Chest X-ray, AP view. Patient: 34 years old, sex M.
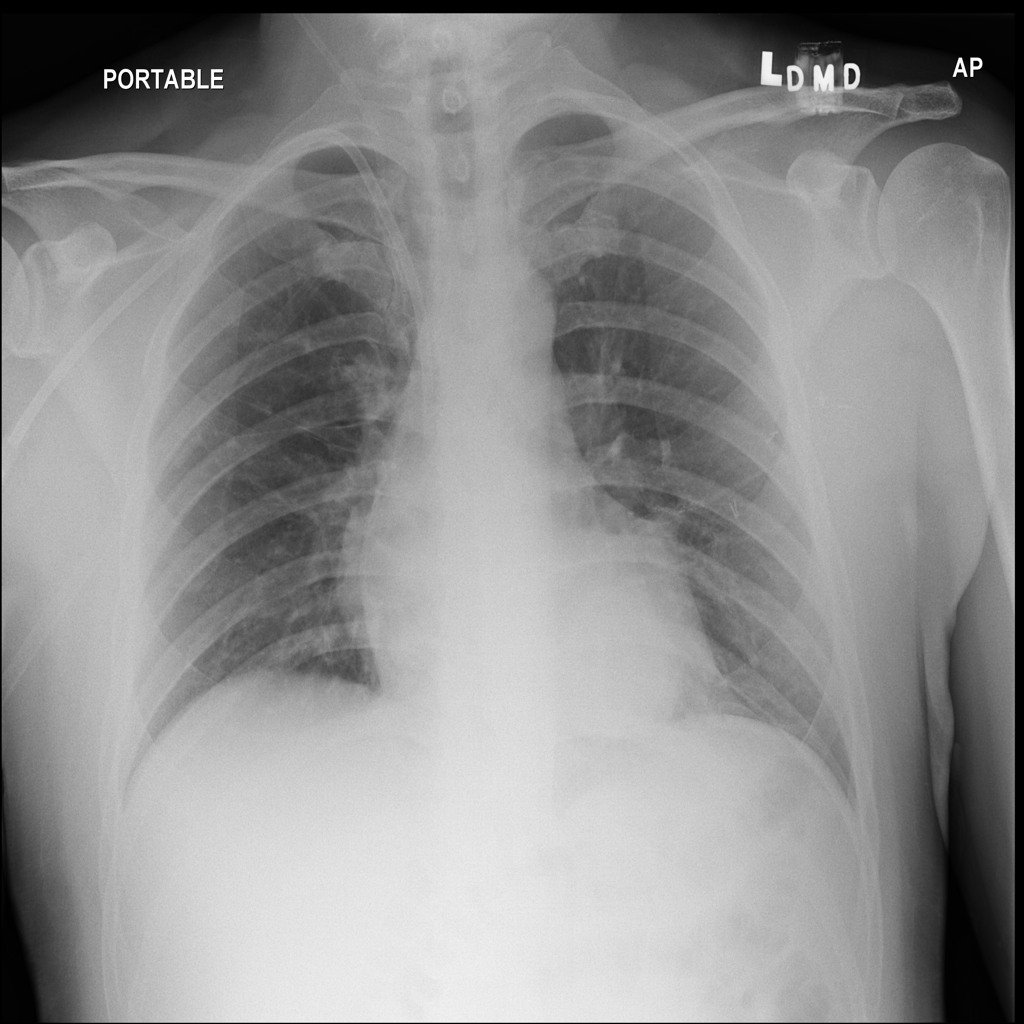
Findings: No Finding